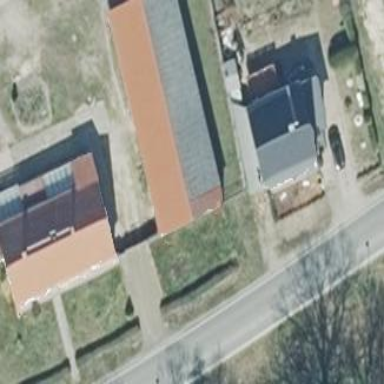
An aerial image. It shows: Commercial building.